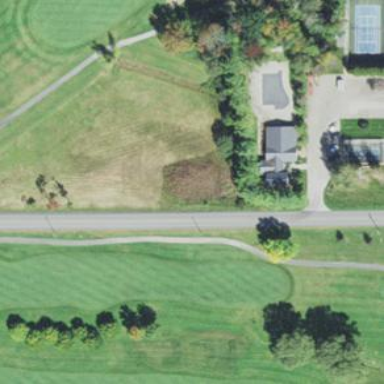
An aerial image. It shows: Rough grassy area used for golf.